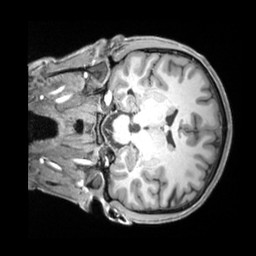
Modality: T1w
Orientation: coronal
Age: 20
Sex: male
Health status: ill
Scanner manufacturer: siemens
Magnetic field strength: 3 T
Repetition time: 2.2 s
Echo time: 0.00218 s